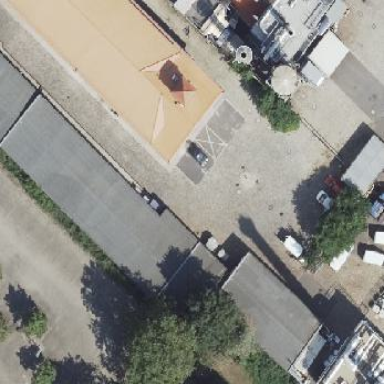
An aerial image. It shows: Commercial building with gabled roof.